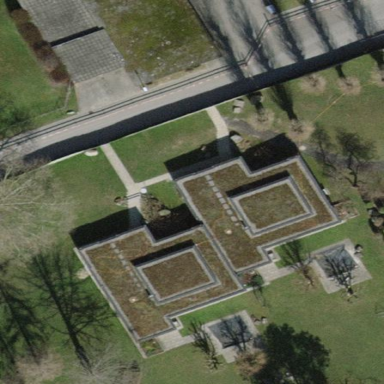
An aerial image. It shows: Kindergarten building.